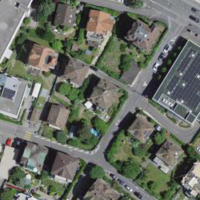
EUNIS habitat code: 54
Species observed at this site:
Zoropsis spinimana